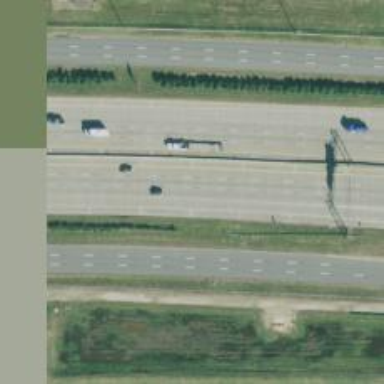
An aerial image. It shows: Motorway junction.